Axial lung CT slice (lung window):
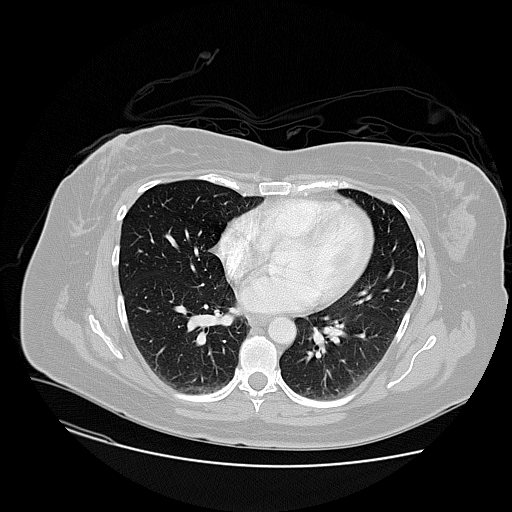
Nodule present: no